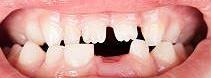
Condition: hypodontia